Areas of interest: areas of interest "Jining District Baihai Health Center"
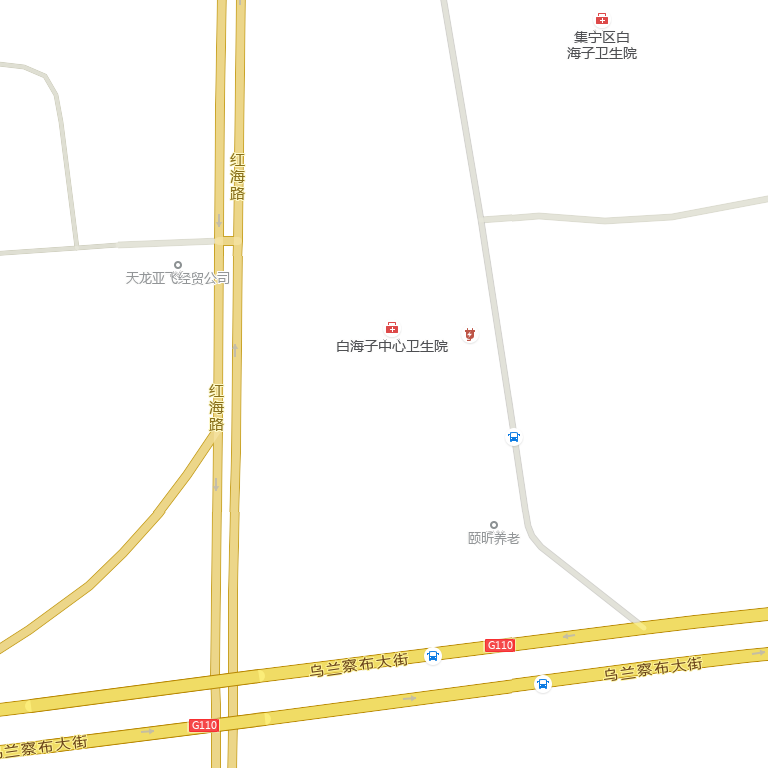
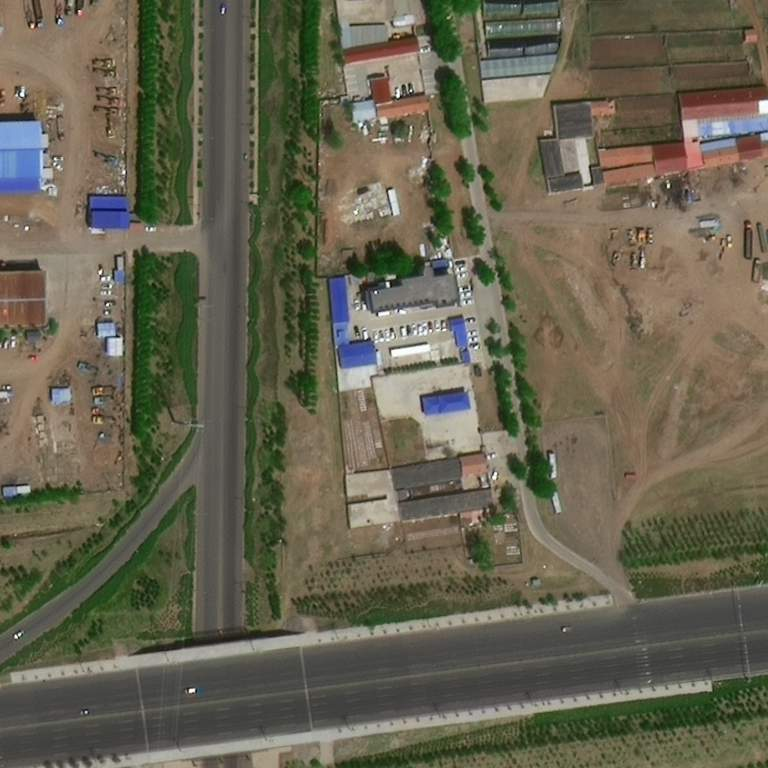